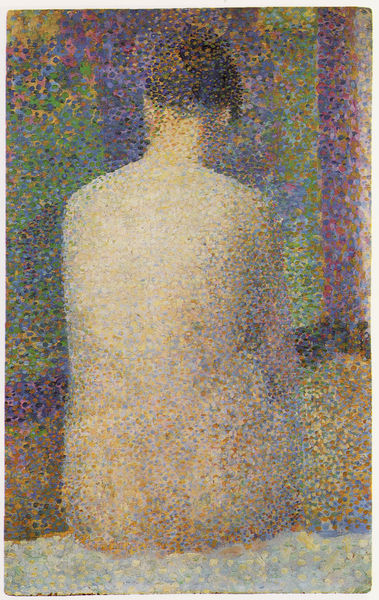
Titel: Poseuse de dos
Künstler: Georges Pierre Seurat
Standort: Paris
Institution: Musée d'Orsay
Schlagwörter: akt, blau, dunkel, gemälde, nackt, schatten, wasser, weiß, baden, gelb, grün, impressionismus, mädchen, ocker, sitzen, braun, bunt, frau, frisur, grau, haar, hell, kleid, licht, ohr, raum, rücken, zimmer, dame, rot, tuch, beige, malerei, arm, arme, mensch, hals, öl, stamm, haare, interieur, ohren, schultern, dutt, gesäß, ecke, trocknen, pointilismus, lila, violett, nacken, impressionistisch, bett, punkte, bad, fussboden, hinten, grpn, seurat, signac, pointillismus, farbpunkte, pointelismus, pissarro, punktiert